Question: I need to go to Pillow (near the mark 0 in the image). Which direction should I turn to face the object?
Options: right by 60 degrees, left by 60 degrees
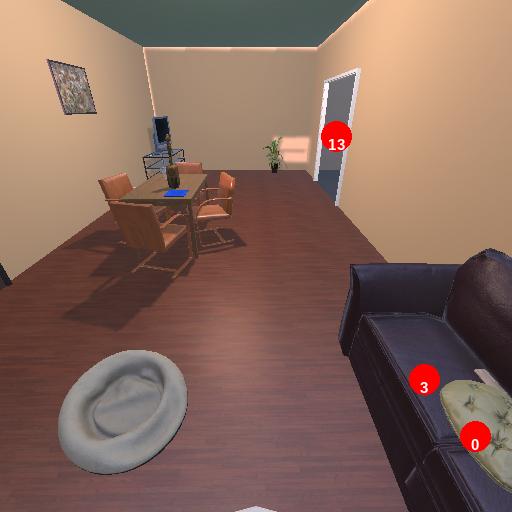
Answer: right by 60 degrees